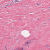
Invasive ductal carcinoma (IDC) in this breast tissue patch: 0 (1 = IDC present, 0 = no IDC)